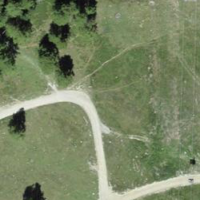
EUNIS habitat code: 26
Species observed at this site:
Ranunculus platanifolius
Viola calcarata
Campanula barbata
Arnica montana